Aerial crown-view tile of a tropical tree (Barro Colorado Island, Panama), acquired 20250616:
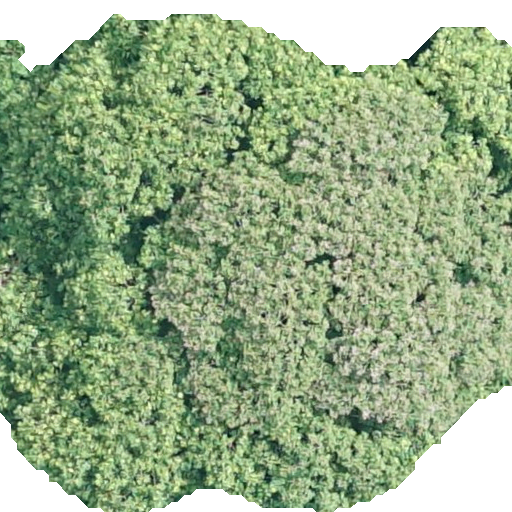
Species: Dipteryx oleifera
GBIF accepted scientific name: Dipteryx oleifera
Crown area: 364.239 m²